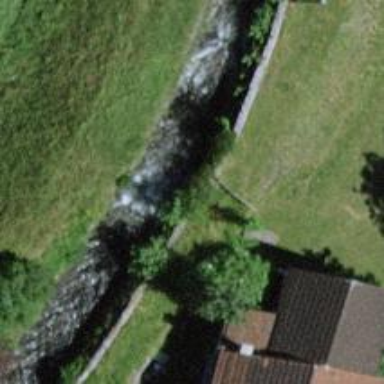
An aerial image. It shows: Retaining wall.